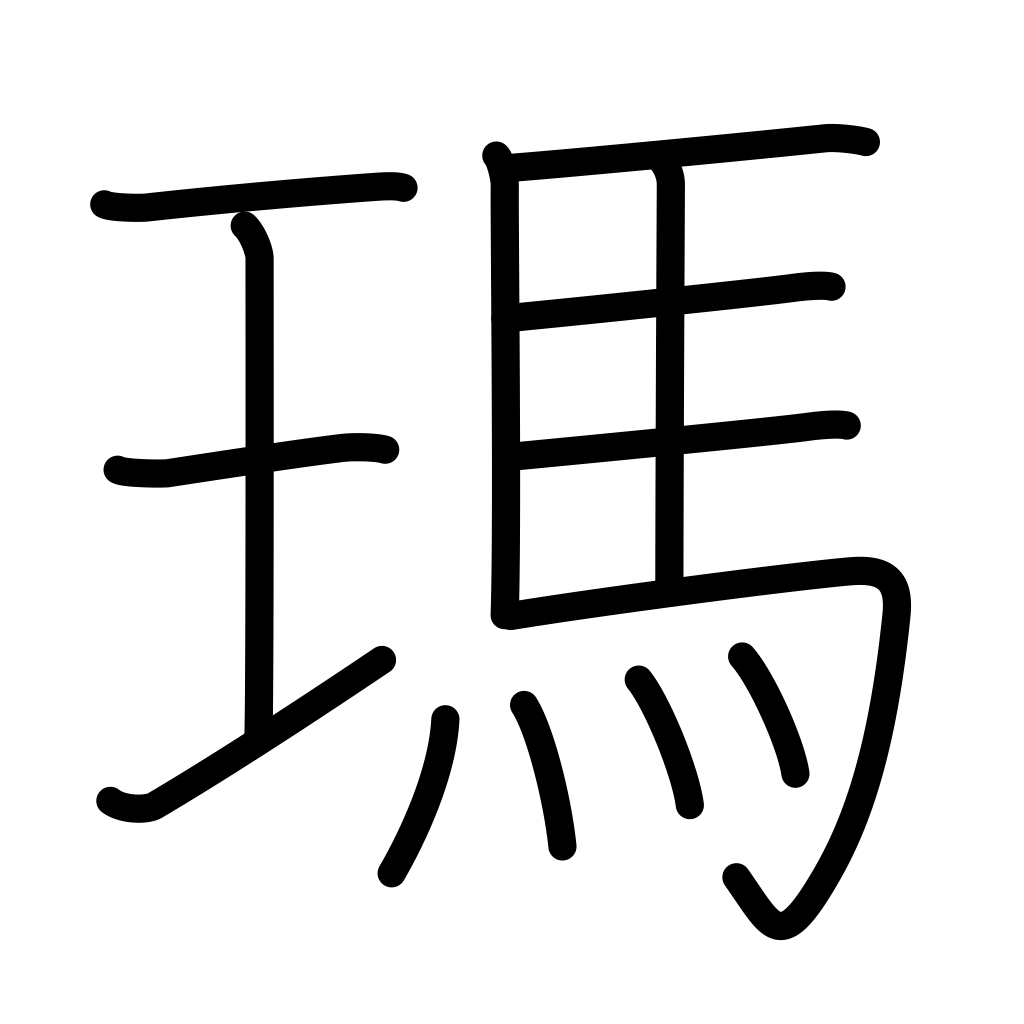
Meaning: agate, onyx